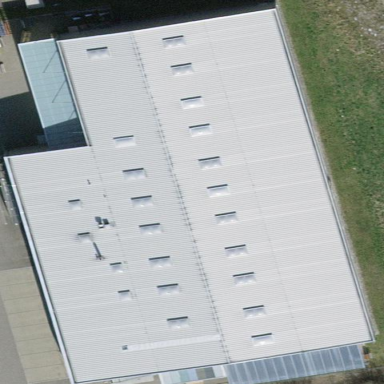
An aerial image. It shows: Industrial building.